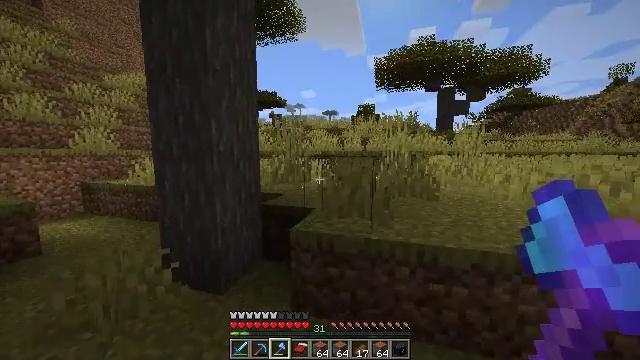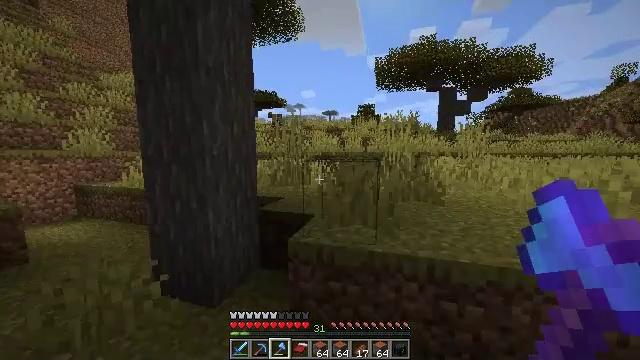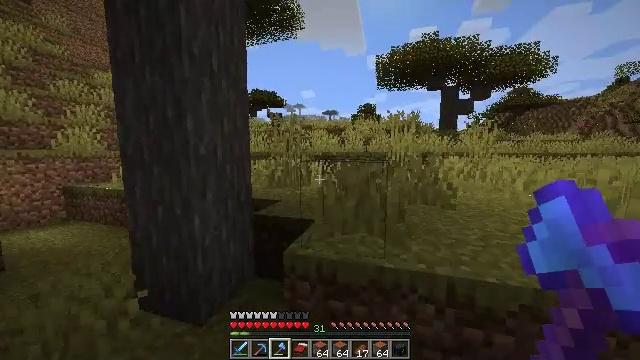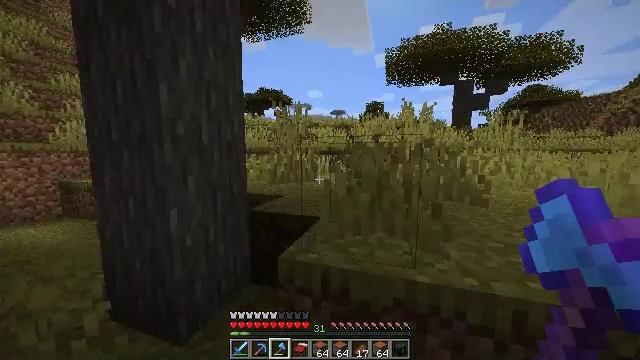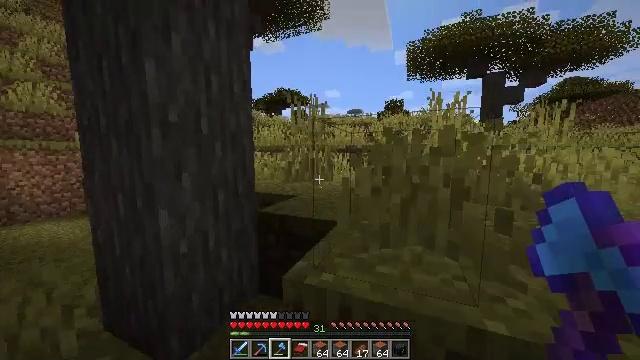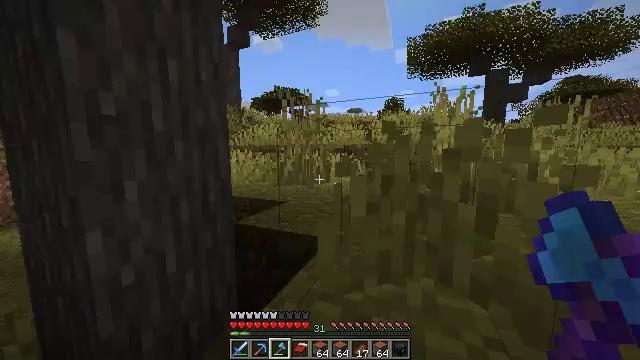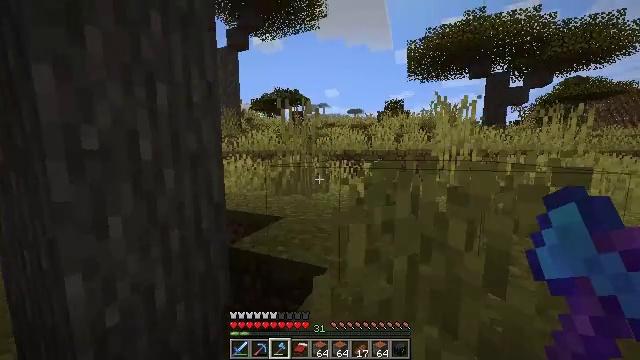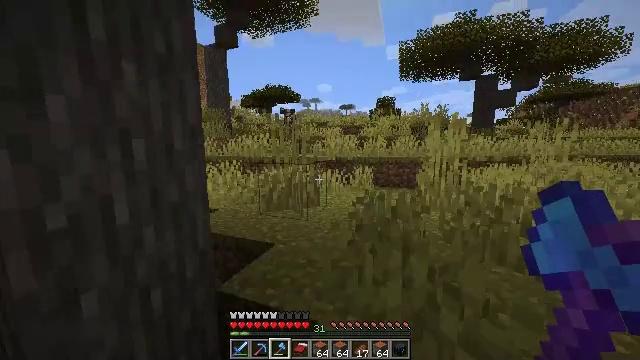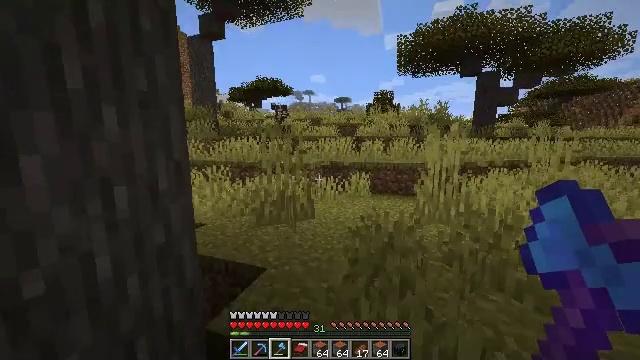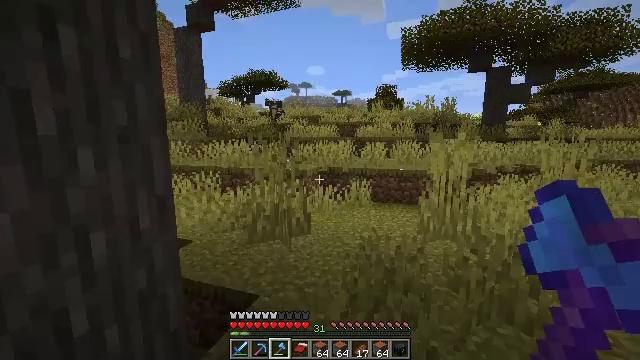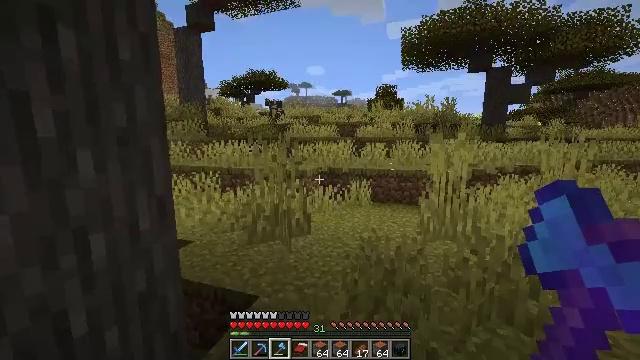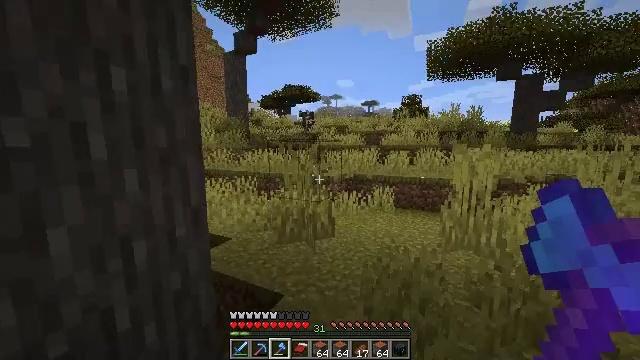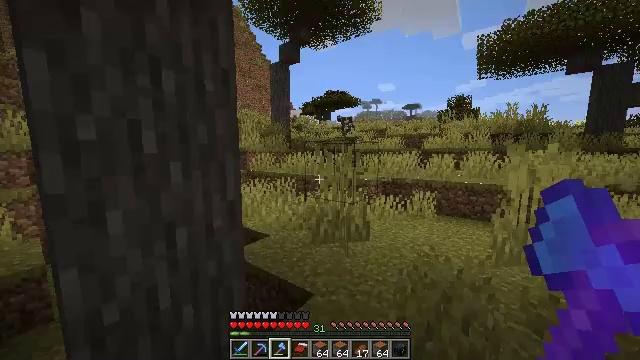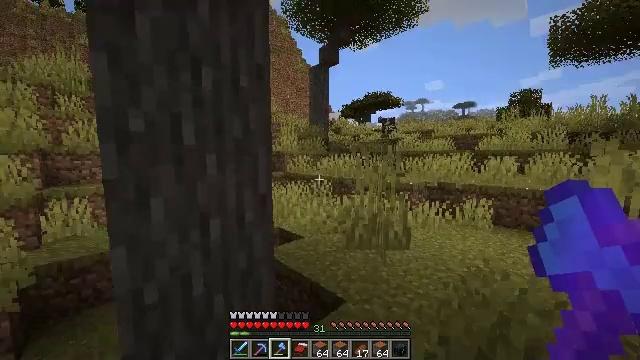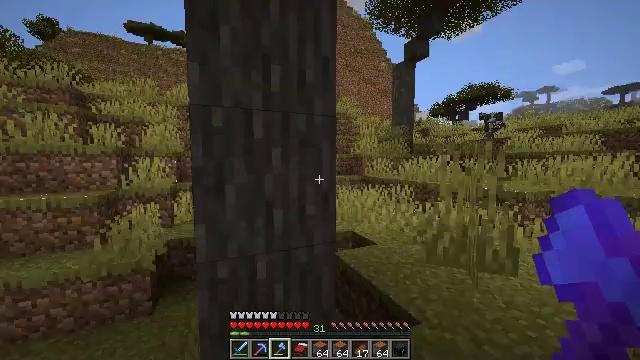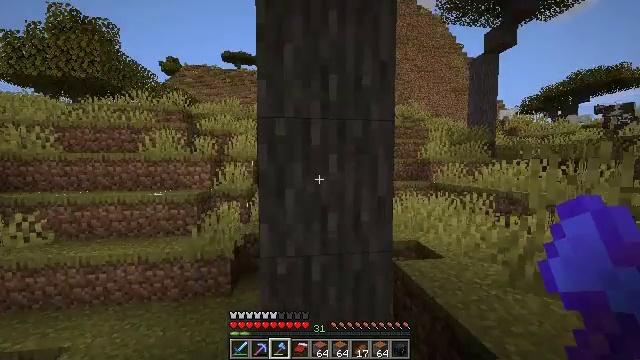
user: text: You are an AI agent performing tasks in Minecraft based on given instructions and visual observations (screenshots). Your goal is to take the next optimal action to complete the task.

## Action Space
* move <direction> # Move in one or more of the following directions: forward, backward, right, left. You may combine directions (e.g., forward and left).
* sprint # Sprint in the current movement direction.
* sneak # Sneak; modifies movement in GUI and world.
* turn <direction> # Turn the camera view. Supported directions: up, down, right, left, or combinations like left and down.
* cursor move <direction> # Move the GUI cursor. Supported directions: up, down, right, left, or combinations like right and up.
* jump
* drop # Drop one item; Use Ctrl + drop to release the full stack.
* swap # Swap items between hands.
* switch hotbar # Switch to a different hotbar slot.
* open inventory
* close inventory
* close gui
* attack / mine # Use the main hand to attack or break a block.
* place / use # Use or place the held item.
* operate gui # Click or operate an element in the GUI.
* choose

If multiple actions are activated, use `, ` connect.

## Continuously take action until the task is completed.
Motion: motion action
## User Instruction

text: Chop down the acacia log.
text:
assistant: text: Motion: move forward, sprint
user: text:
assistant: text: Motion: move forward, sprint
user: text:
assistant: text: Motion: move forward, sprint, turn left
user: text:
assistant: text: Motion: move forward, sprint, turn left
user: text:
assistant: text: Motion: move forward and move right, sprint
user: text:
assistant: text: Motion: move forward and move right, sprint, jump
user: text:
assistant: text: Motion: move forward and move right, sprint, turn right and down, jump
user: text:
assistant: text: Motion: move forward and move right, sprint, turn right, jump
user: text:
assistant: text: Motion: move forward and move right, sprint, jump
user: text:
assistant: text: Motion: move forward and move right, sprint
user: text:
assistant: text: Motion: move forward and move right, sprint, turn left
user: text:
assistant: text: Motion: move forward and move right, sprint, turn left and up
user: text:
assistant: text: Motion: move forward and move right, sprint, turn left and up
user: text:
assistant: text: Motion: move forward and move right, sprint, turn left and up
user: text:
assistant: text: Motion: move forward and move right, sprint, turn left and up
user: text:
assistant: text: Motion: move forward and move right, sprint, turn left
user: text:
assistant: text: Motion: move forward and move right, sprint
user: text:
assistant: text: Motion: move forward and move right, sprint, turn left
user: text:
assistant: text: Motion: move forward and move right, sprint, turn left
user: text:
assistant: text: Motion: move right, sprint, turn left
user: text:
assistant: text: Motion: turn left and up, attack / mine
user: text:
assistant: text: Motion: turn left and up, attack / mine
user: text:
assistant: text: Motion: turn left, attack / mine
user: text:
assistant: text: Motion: attack / mine
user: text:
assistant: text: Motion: attack / mine
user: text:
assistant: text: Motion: attack / mine
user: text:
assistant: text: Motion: attack / mine
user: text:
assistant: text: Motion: move forward, attack / mine
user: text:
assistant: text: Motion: move forward, turn left and up, attack / mine
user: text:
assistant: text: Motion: move forward, turn left and up, attack / mine